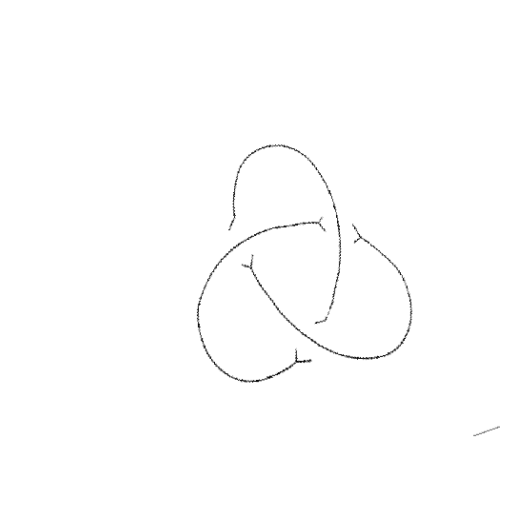
Crossing number: 3